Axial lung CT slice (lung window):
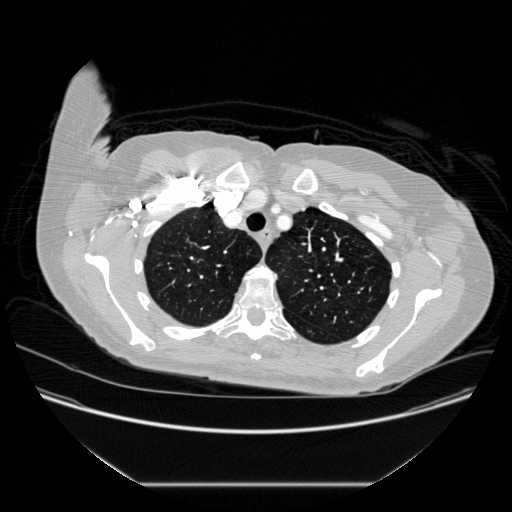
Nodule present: no